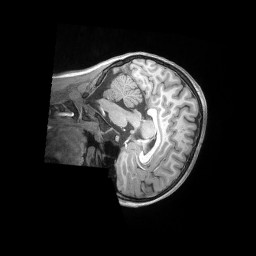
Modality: T1w
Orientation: sagittal
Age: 10
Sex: male
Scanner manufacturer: siemens
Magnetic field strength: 3 T
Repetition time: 2.53 s
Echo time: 0.00164 s